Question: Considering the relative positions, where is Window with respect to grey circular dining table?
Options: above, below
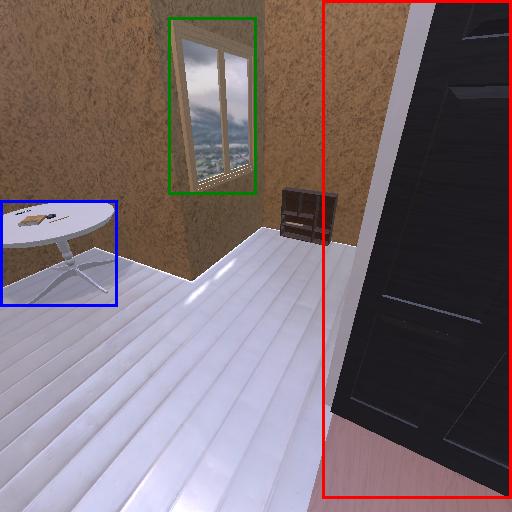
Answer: above